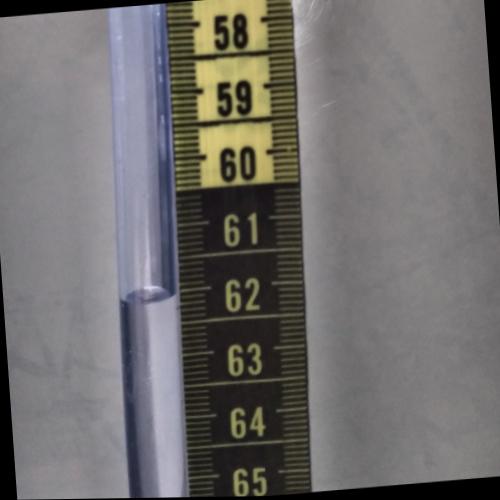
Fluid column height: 62.1 cm